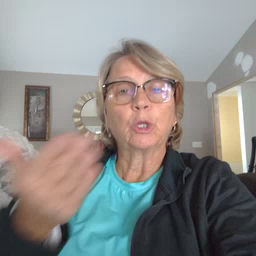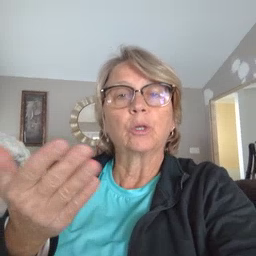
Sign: book